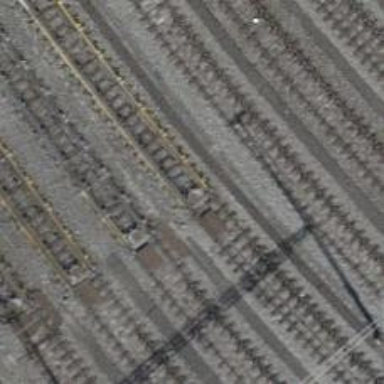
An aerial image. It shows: Rail yard with electrified tracks. The railway has single track with contact line for electrical power. There is also beam railway retarder in the yard.